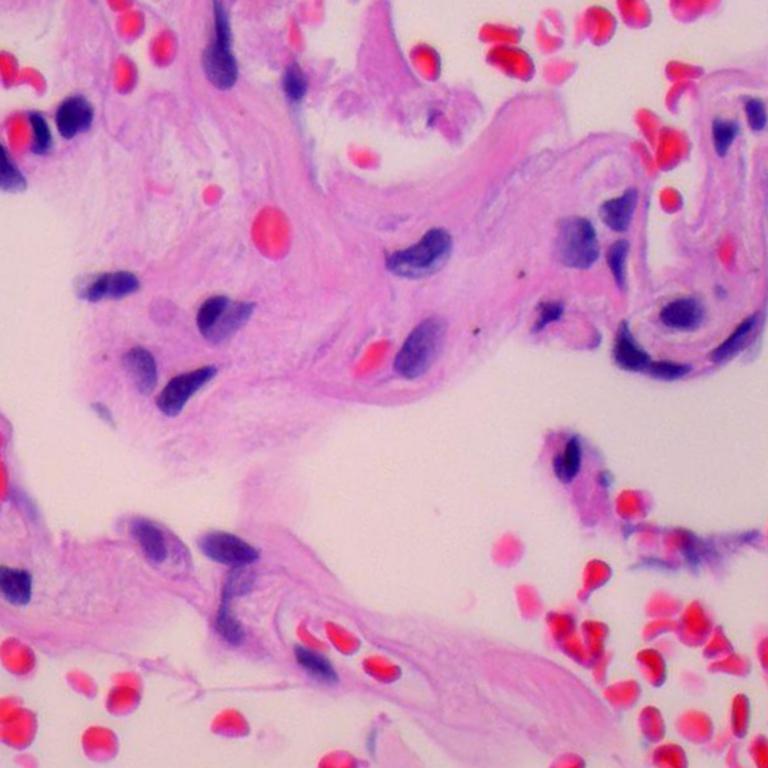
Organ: lung
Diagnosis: benign